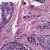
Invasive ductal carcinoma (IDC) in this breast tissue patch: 1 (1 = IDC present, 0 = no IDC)